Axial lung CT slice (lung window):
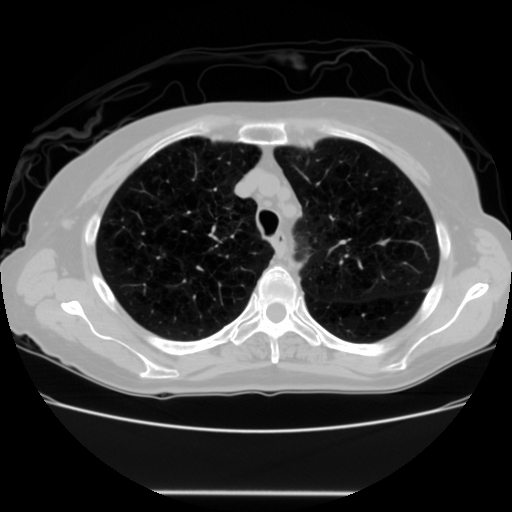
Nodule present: no